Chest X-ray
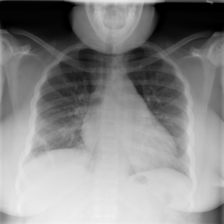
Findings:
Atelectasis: negative
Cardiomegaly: negative
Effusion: negative
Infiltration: positive
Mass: negative
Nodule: negative
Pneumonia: negative
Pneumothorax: negative
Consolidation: negative
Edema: negative
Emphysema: negative
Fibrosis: negative
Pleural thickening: negative
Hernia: negative